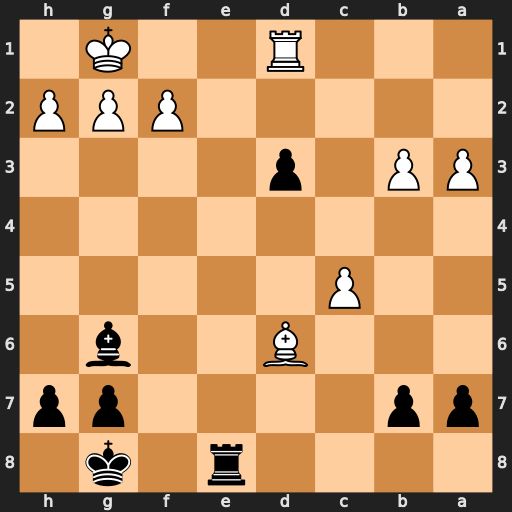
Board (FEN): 4r1k1/pp4pp/3B2b1/2P5/8/PP1p4/5PPP/3R2K1
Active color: b
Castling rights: -
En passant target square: -
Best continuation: d2 f3 Re1+ Kf2 Rxd1